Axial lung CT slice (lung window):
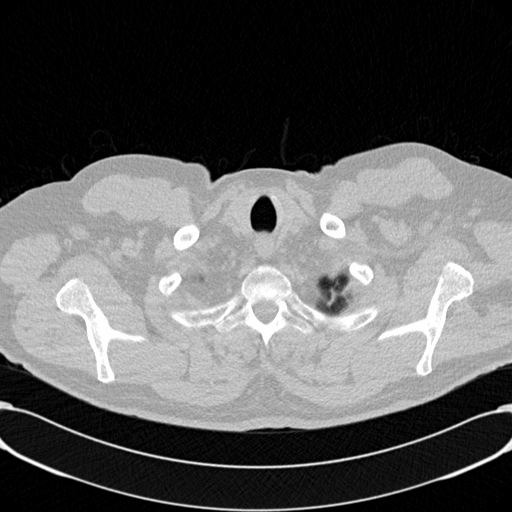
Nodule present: no